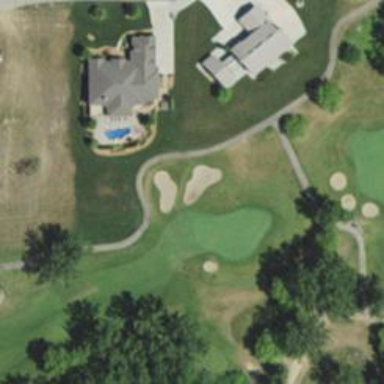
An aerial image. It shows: Service road designated as golf cart path.